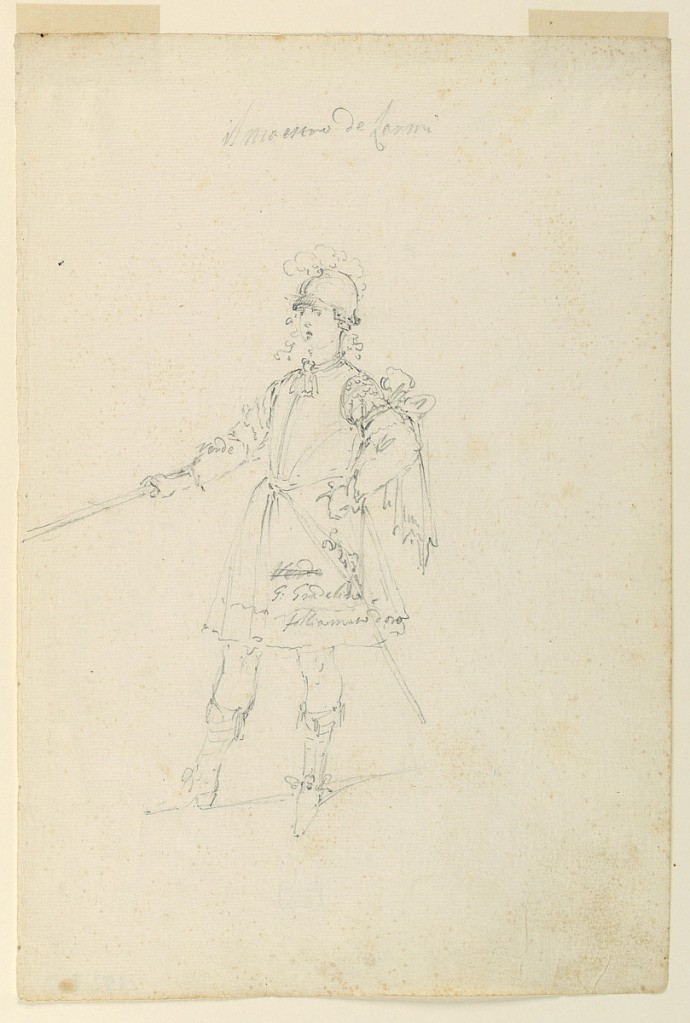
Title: Costume Design: The Master of Arms for a Ballet
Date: ca. 1720
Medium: Lead pencil on paper
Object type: Drawing
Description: Vertical rectangle. A young man is shown in three-quarter profile, turned toward left. He carries a bar in his right hand. The left hand rests on the hilt of the sword. He wears a helmet with a feather. Written on top: "il maestro de L'armi," in the lower part of the coat: "Verde," (struck out), "G. Gradelino folliamento d'oro".